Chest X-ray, PA view. Patient: 30 years old, sex F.
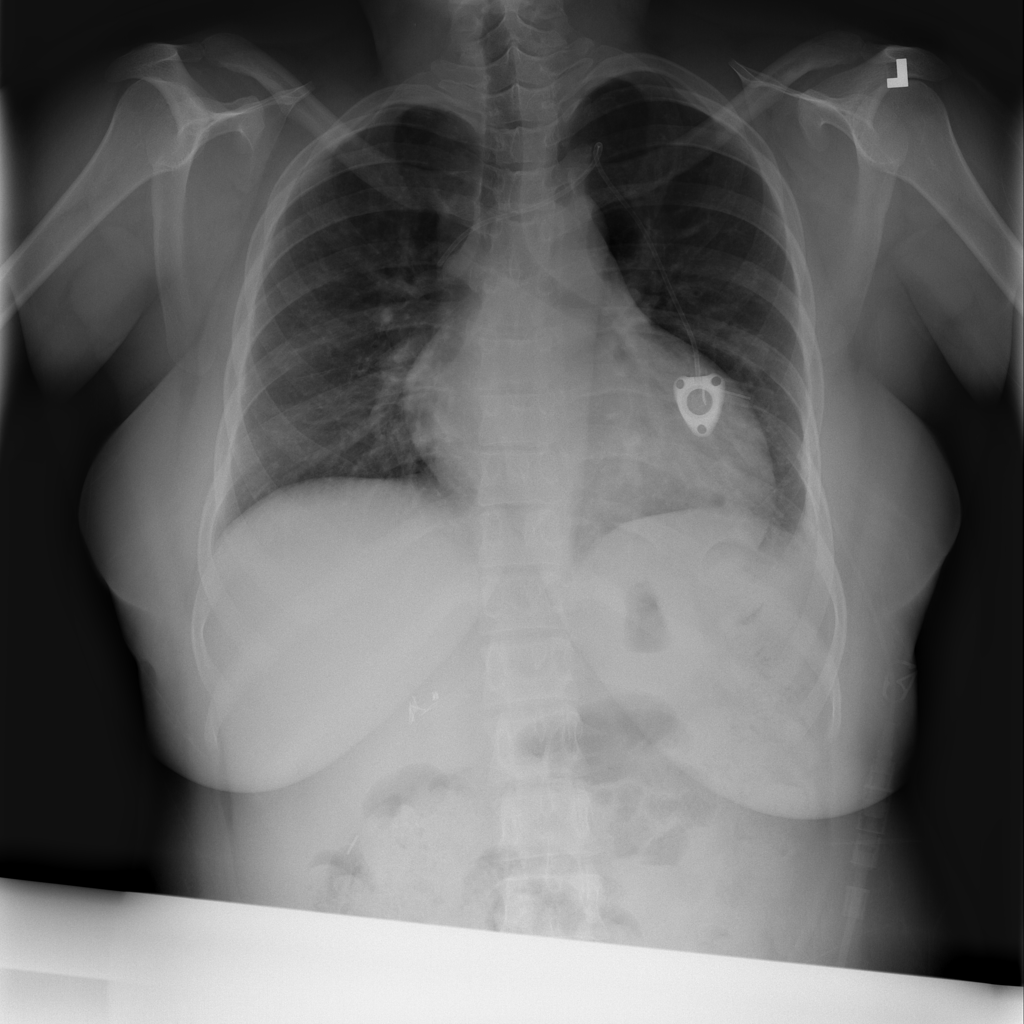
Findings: Infiltration